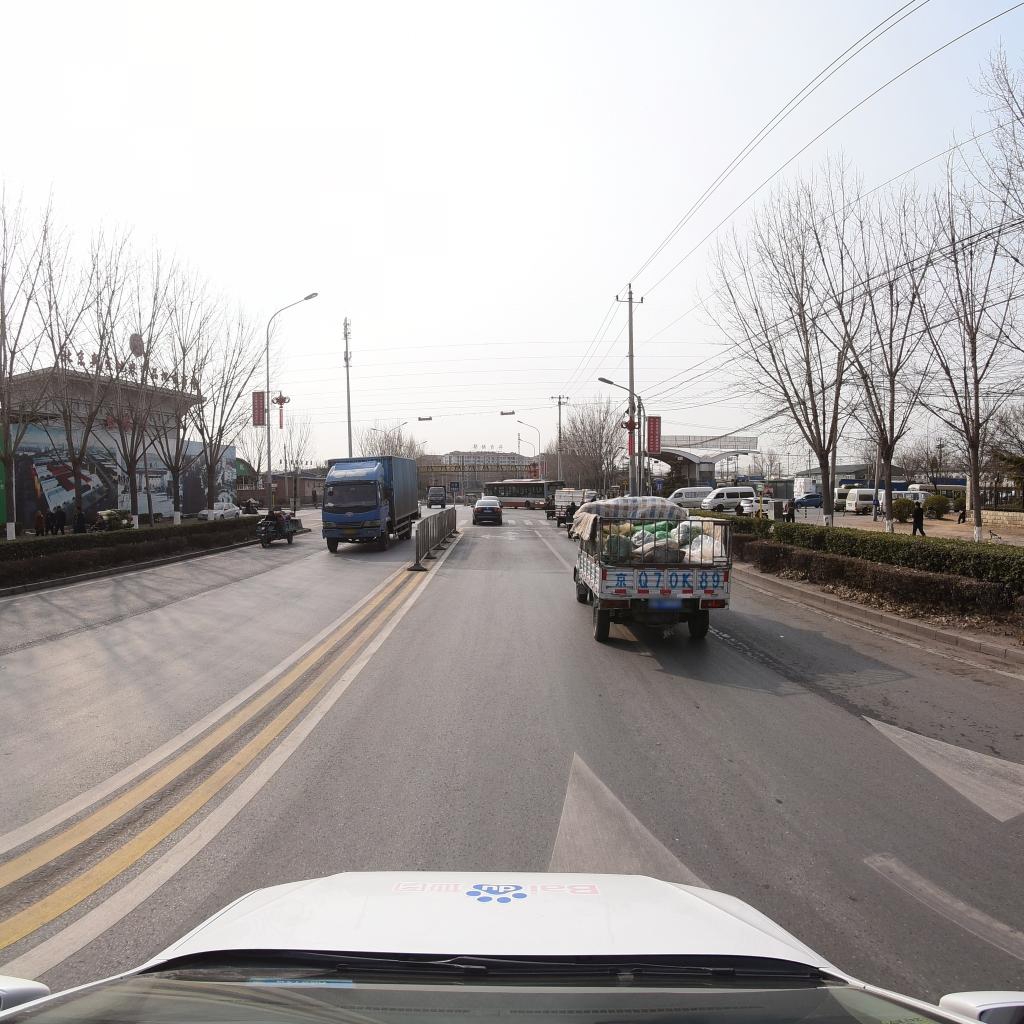
Region: Fengtai
Road damage annotations: longitudinal crack